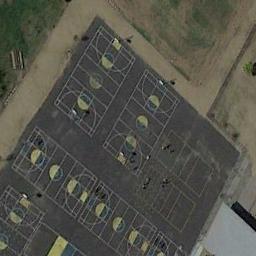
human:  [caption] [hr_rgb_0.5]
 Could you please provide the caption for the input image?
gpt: Some basketball courts on the vacant lot and some sport areas beside .

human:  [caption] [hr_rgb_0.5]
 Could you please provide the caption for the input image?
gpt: The sport filed with basketball courts is next to the bare lawn .

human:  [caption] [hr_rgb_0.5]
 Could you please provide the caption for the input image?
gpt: There are many basketball courts on the open place .

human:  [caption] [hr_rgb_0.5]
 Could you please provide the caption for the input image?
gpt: There are many people playing on different basketball courts .

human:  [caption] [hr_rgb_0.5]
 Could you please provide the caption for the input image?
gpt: The house is next to the basketball courts .